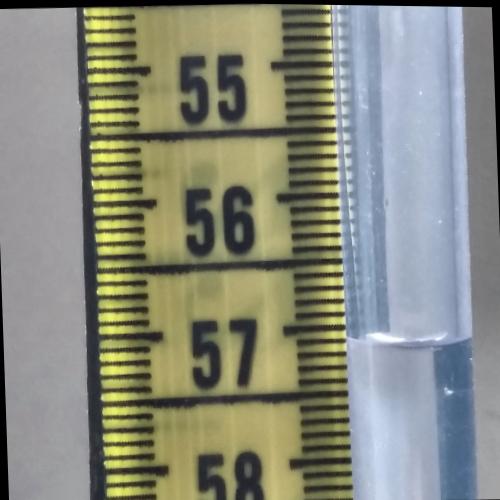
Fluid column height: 57.1 cm